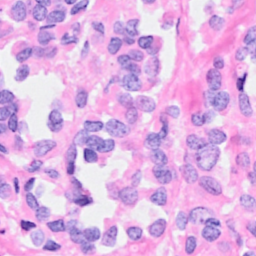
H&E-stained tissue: Breast